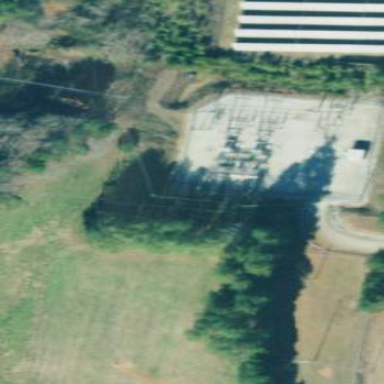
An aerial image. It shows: There is distribution substation enclosed by fence.